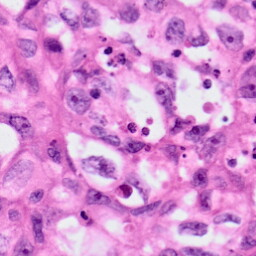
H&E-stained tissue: Lung